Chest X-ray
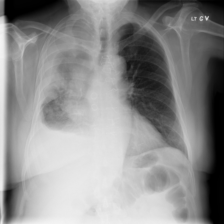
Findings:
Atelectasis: negative
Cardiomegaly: negative
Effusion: positive
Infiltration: positive
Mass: negative
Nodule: negative
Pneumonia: negative
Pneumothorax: negative
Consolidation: negative
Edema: negative
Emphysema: negative
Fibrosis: negative
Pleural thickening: negative
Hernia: negative